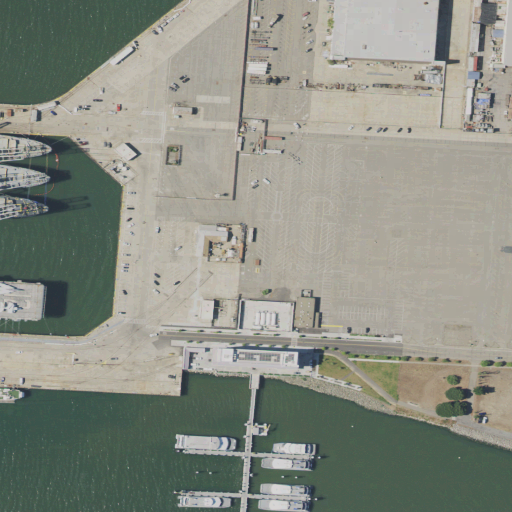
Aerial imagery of cape in California named Old Alameda Point containing high intensity development, open water, medium intensity development, low intensity development, and open development